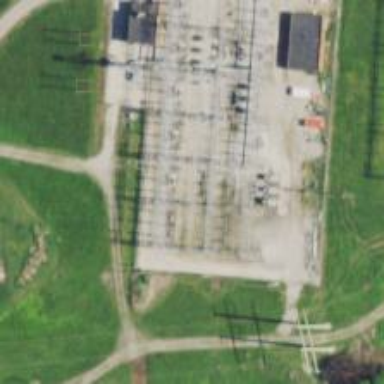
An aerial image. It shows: Lattice structure power pole.